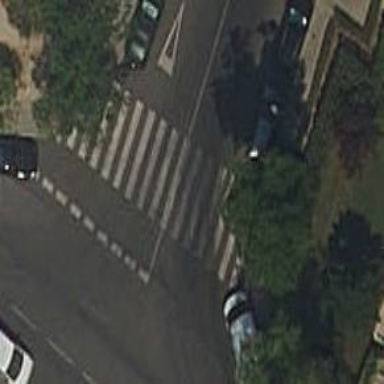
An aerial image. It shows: Zebra crossing on the road.